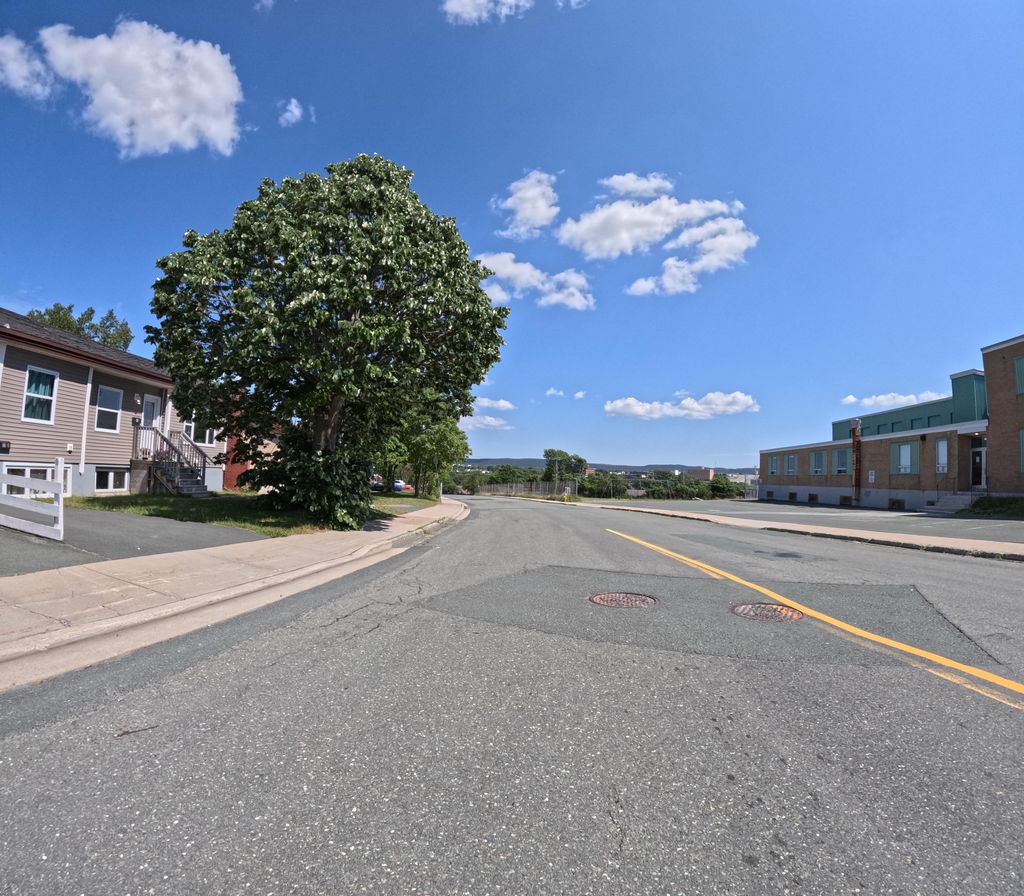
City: st_johns